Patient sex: M
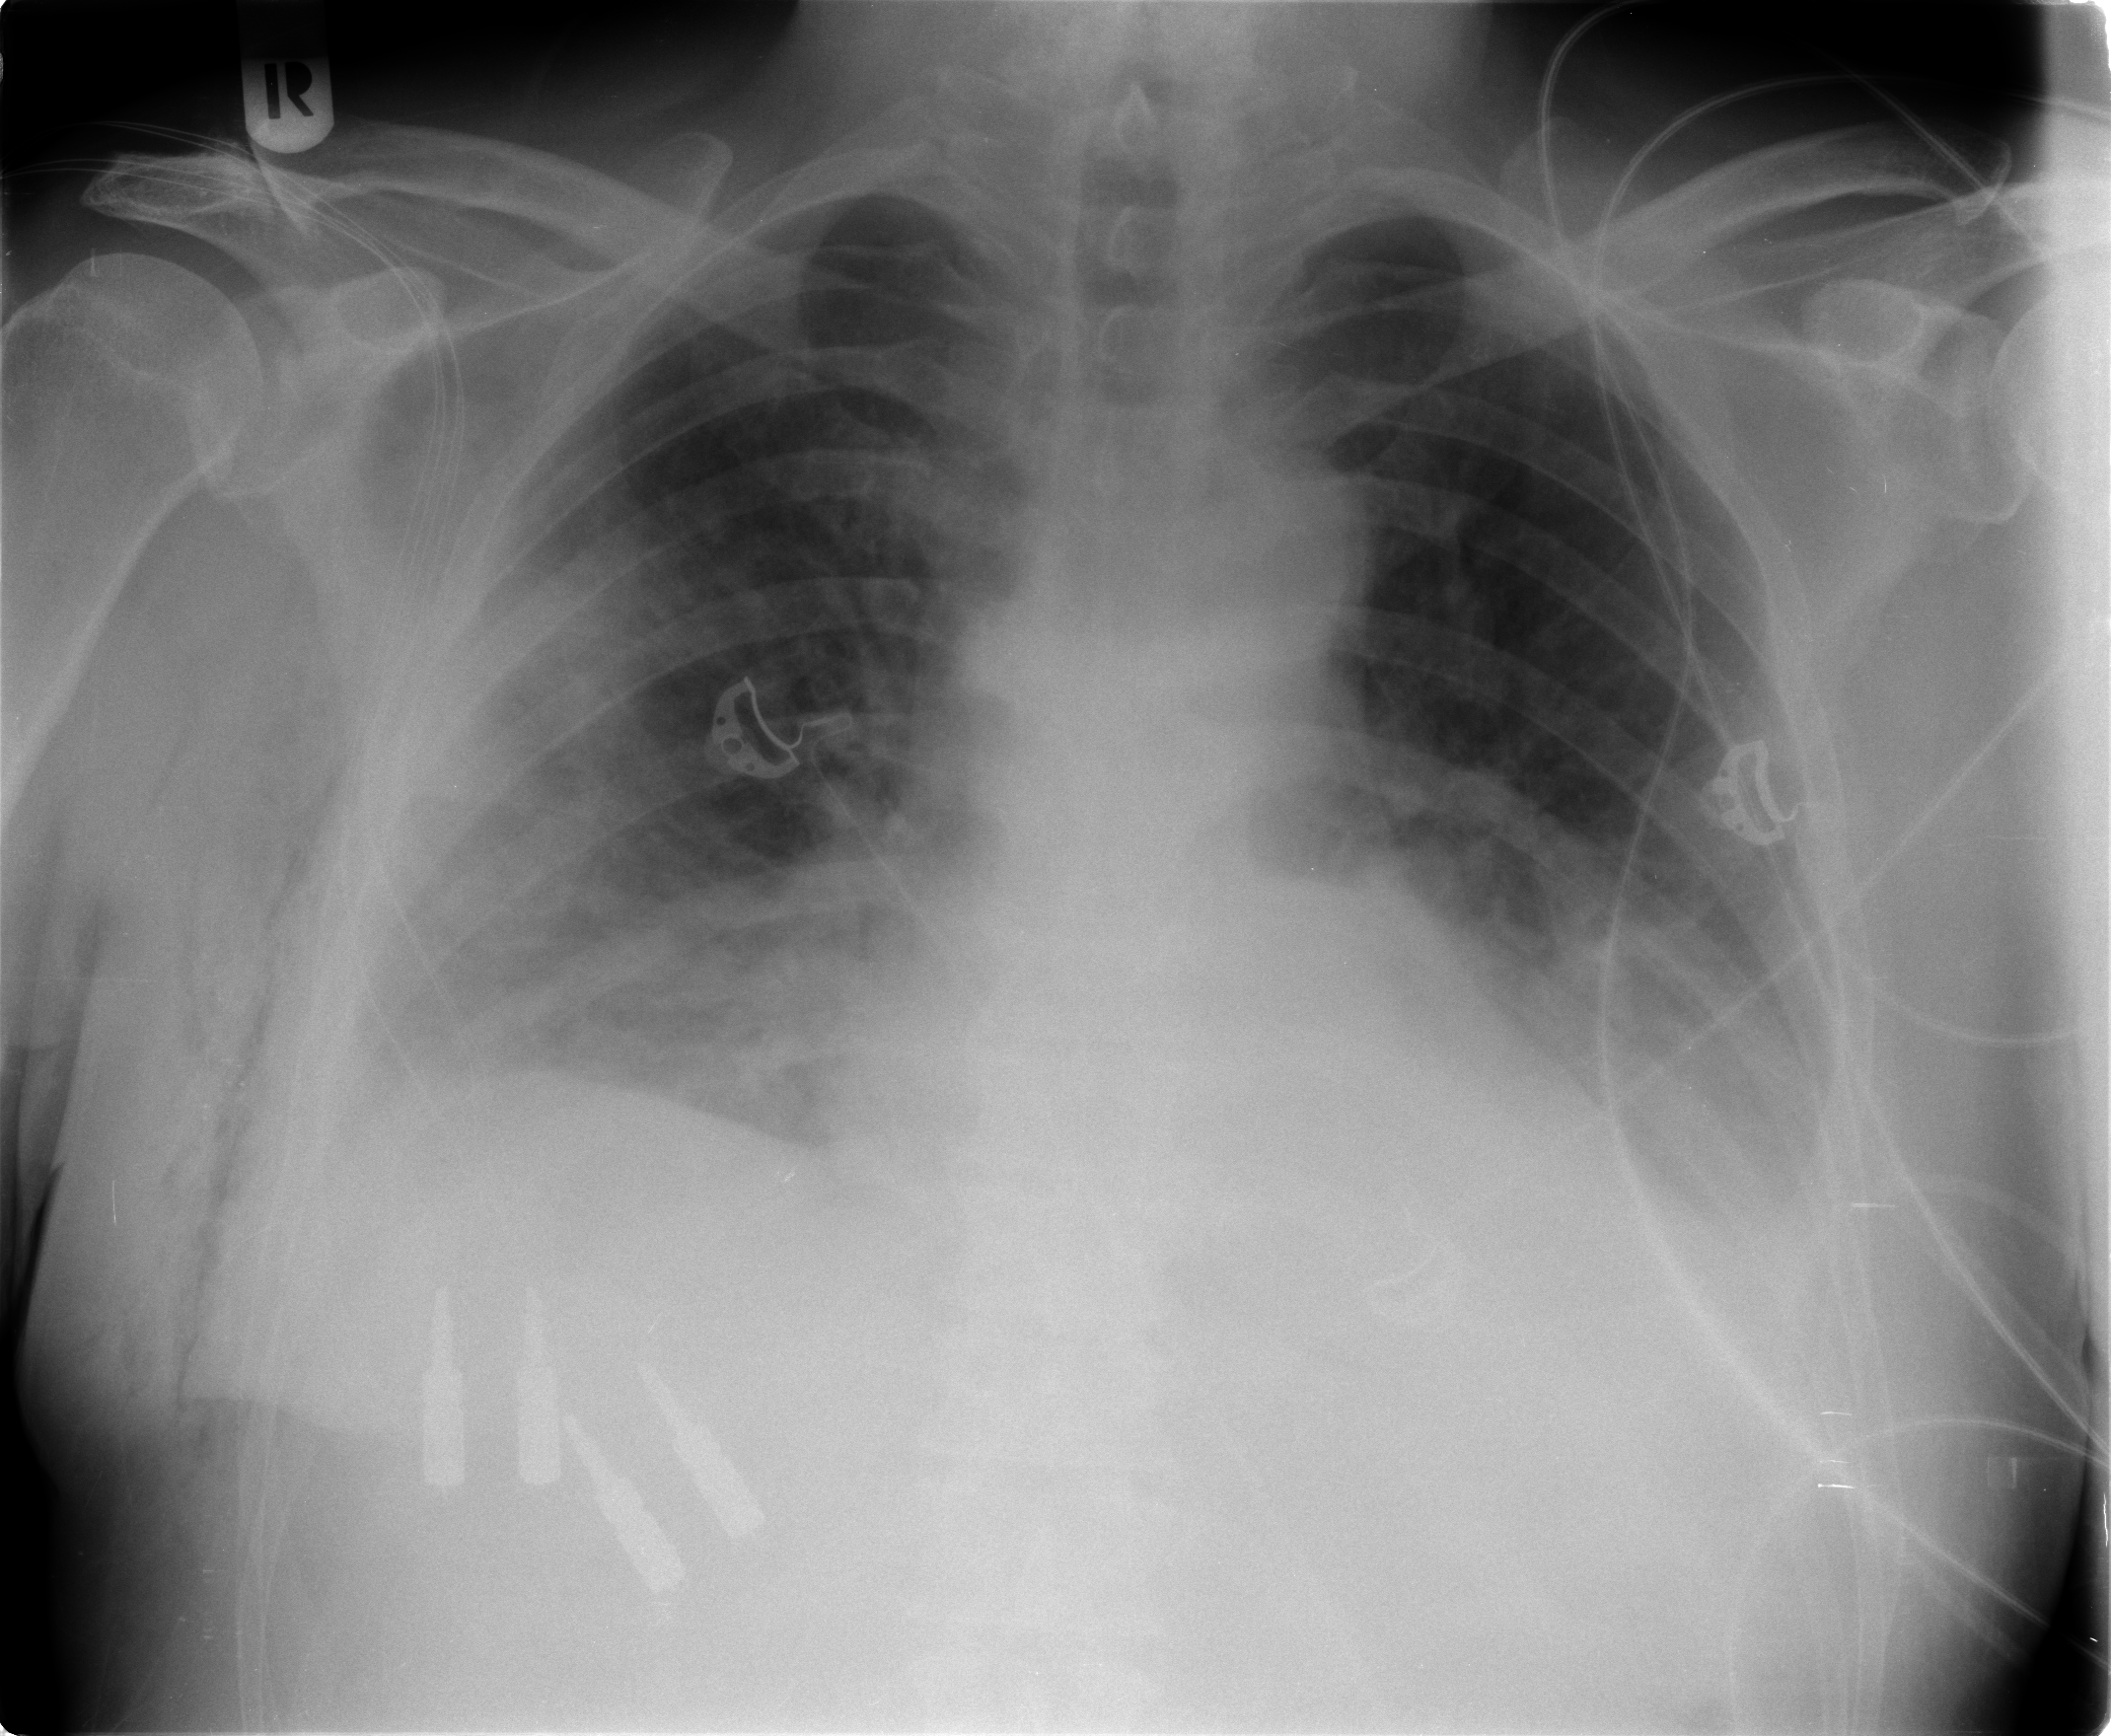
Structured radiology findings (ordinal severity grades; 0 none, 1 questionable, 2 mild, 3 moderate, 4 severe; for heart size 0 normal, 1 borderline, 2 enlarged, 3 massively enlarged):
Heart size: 2
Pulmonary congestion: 2
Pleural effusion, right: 2
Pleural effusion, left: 2
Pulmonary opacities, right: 2
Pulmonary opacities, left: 2
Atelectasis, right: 2
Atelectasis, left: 2